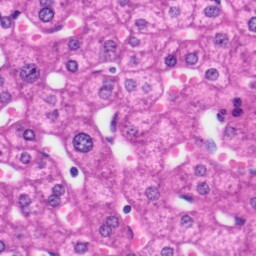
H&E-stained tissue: Liver